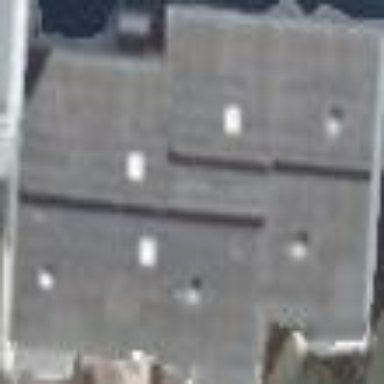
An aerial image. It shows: Residential building with flat roof made of tar paper.